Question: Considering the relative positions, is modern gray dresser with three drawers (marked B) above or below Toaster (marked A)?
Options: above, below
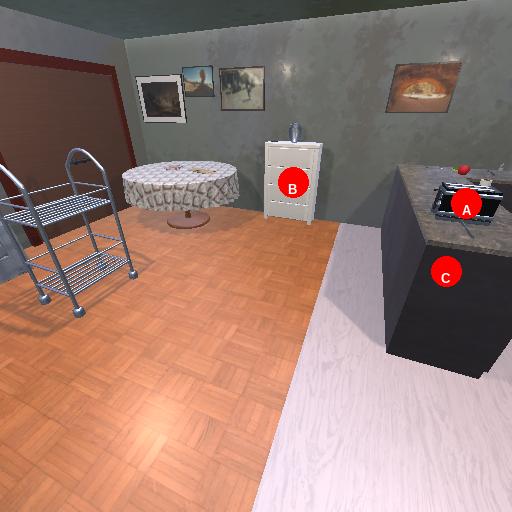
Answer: above